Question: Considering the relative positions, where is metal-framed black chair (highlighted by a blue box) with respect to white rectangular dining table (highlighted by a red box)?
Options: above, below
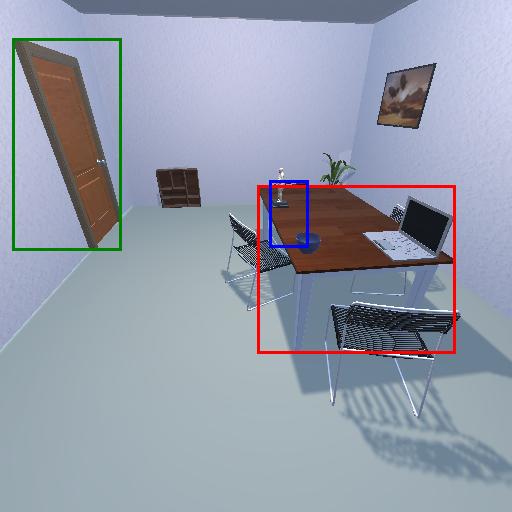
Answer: above